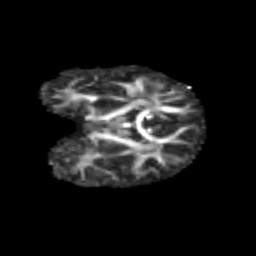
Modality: FA
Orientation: coronal
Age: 6
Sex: female
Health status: healthy